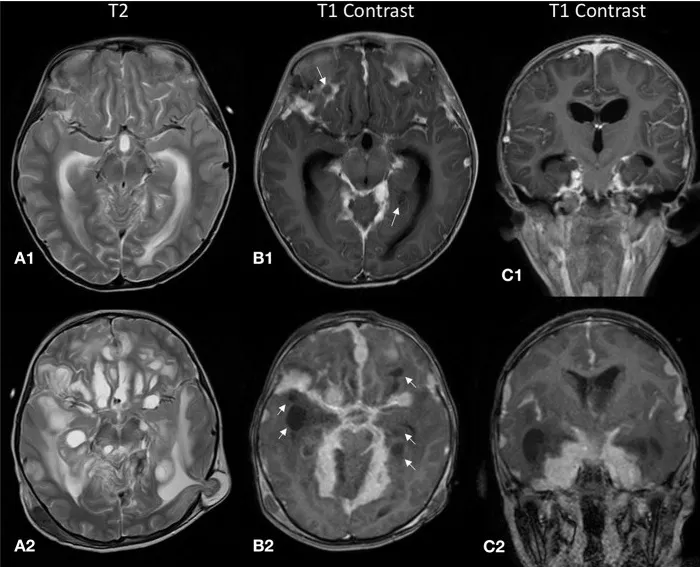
The top row (A1-C1) displays MR images from the initial study during the first admission, and the bottom row (A2-C2) displays the corresponding images during the relapse 2 months later. (A1,A2) There were cystic lesions with high T2 signal along the leptomeningeal surface. These initially small non-enhancing cystic lesions [white arrows, (B1)] increased in size and number in the follow-up scan [white arrows, (B2)]. (A2) Brain tissue was seen herniating through a Burr hole from a previous external ventricular shunt site, indicating that there was increased intracranial pressure. (C1,C2) Coronal post-contrast T1 images demonstrate the predominantly basal cisternal location of the nodular leptomeningeal thickening.
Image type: radiology (mri)